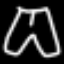
Label: pants